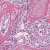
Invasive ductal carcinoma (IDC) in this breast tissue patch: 1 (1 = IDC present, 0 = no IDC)